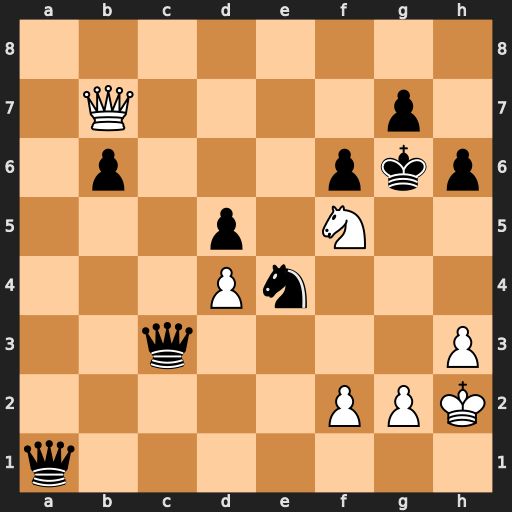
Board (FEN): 8/1Q4p1/1p3pkp/3p1N2/3Pn3/2q4P/5PPK/q7
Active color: w
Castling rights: -
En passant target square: -
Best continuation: Qxg7+ Kxf5 Qg4#